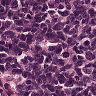
Metastatic tissue present: yes